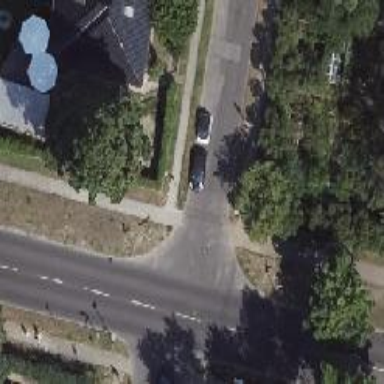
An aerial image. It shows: Unmarked crossing on the road.